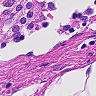
Metastatic tissue present: no